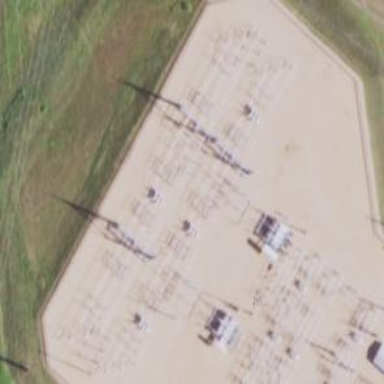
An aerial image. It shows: Switch used for power control.